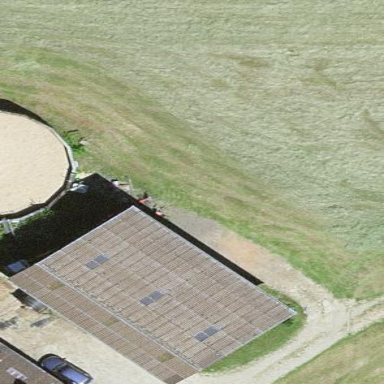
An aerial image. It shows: Shed building.